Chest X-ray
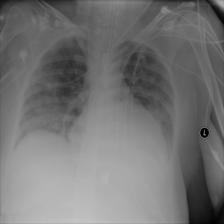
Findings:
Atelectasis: positive
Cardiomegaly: positive
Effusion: positive
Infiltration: positive
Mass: negative
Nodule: negative
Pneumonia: negative
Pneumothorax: negative
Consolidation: positive
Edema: negative
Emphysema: negative
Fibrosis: negative
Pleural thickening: negative
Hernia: negative